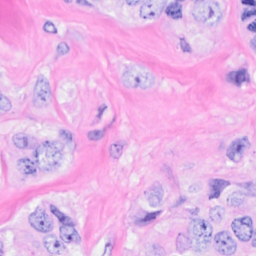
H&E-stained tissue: Breast